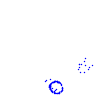
Particle: proton